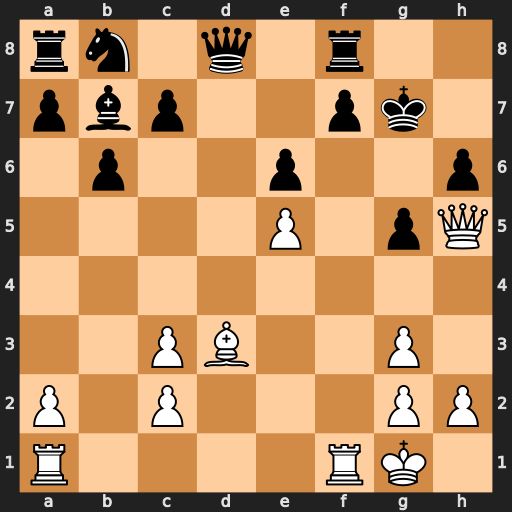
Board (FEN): rn1q1r2/pbp2pk1/1p2p2p/4P1pQ/8/2PB2P1/P1P3PP/R4RK1
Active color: w
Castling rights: -
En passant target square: -
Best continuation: Rf6 Qxf6 exf6+